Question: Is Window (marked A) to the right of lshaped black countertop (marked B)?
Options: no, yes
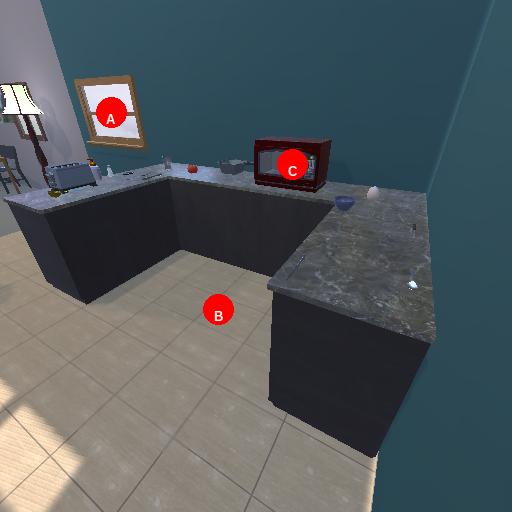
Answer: no